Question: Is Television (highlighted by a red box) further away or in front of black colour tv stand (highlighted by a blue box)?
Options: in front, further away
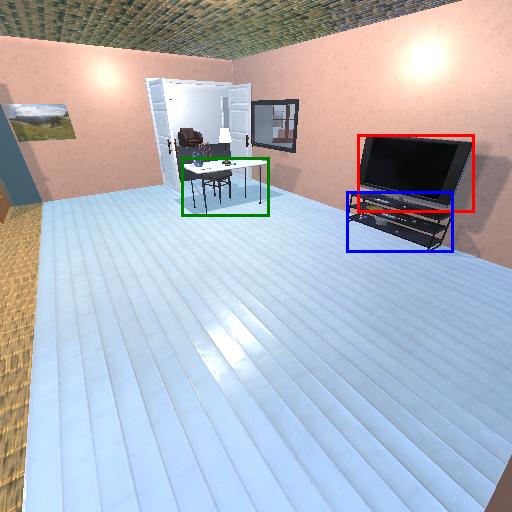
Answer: in front